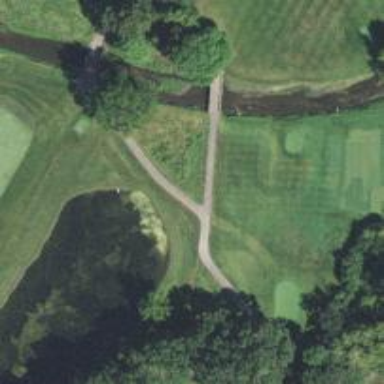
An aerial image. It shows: Service road designated as golf cart path.